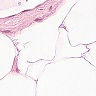
Metastatic tissue present: no